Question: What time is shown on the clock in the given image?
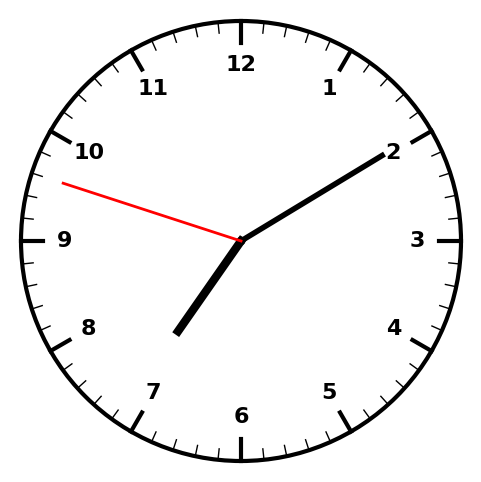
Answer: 07:09:48